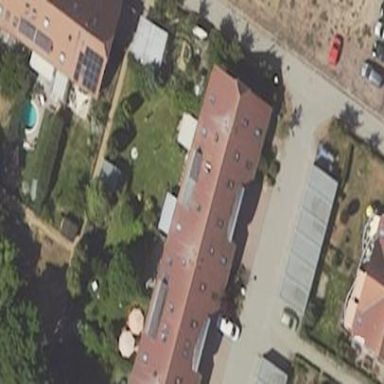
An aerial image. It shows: Terrace building.